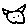
Label: cat